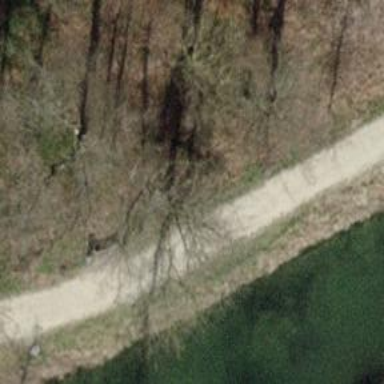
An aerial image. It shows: Brown bench.